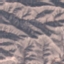
Label: HerbaceousVegetation